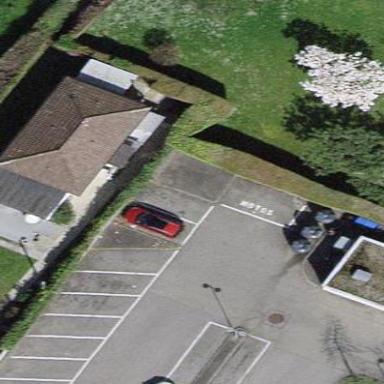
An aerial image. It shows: Motorcycle parking facility.